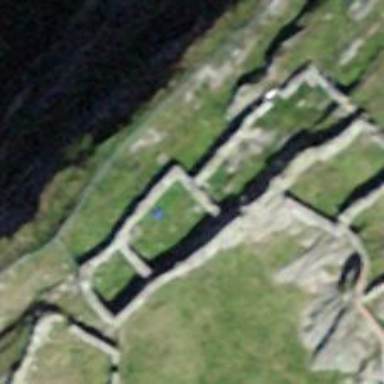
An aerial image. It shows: Wall made of dry stone.